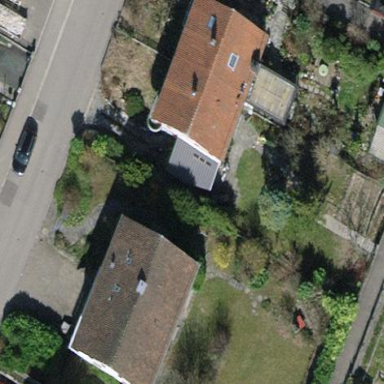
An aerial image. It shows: Building with tiled roof.